Question: <URL> shows the problem I'm having.
The login form on the right looks fine under firefox (And even IE6) but when viewed in IE7+ or chrome/chromium there is a size difference.
This isn't an actual size difference, but an illusion created by some of the inputs becoming positioned lower than the others, and the overflow on the div cutting them off.
I thought it could be some invisible value such as firefoxes dotted lines but setting 'outline: none' doesn't work either.
I've been debugging this all day and I don't know why it's not working.
Screenshot

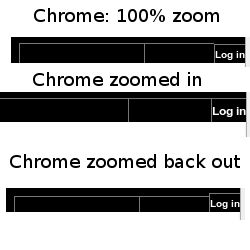
Answer: Apparently 'vertical-align' applies to the object relative to it's parent, not the objects children relative to the object. Setting 'vertical-align' on the inputs to top fixes the problem (But I still don't know what caused it in the first place, odd)
<URL>